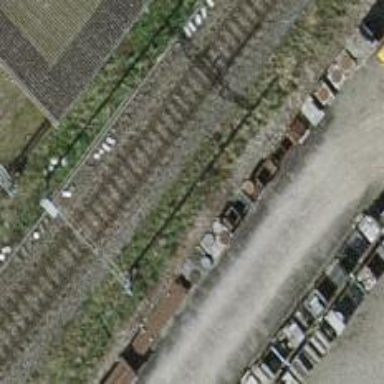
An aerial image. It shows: Single-track railway with electrified contact lines.